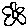
Label: flower